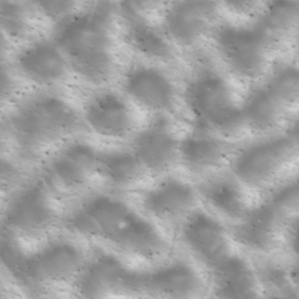
Label: non_frost